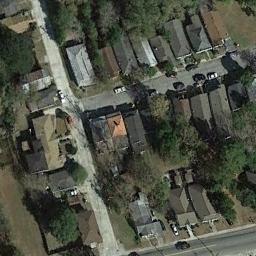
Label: dense_residential